Question: I am trying to use 'Jssor Slider', I copy a demo and it works fine.
While after I try to move the inline css into a separate css file, the bullet navigator displays at the top of the slider instead of at the bottom.
This is my original html with inline css:
'''
<div id="slider_container" style="top: 0px; left: 0px; width: 1179px; height: 582px;">
<!-- Slides Container -->
<div u="slides">
<div><img u="image" src="image/home-banner/logo.jpg"/></div>
<div><img u="image" src="image/home-banner/getup.jpg"/></div>
<div><img u="image" src="image/home-banner/onroad.jpg"/></div>
<div><img u="image" src="image/home-banner/atbed.jpg"/></div>
</div>
<!--arrow navigator-->
<span u="arrowleft" class="slider-arrowl" style="width: 50px; height: 50px;left: 8px"></span>
<span u="arrowright" class="slider-arrowr" style="width: 50px; height: 50px;right: 8px"></span>
<!-- bullet navigator container -->
<div u="navigator" class="slider-bullet" style="position: absolute; bottom: 16px; right: 6px;">
<!-- bullet navigator item prototype -->
<div u="prototype" style="POSITION: absolute; WIDTH: 16px; HEIGHT: 16px;"></div>
</div>
</div>
'''
After I move the style to a css file :
'''
div#slider_container{
position: relative;
margin: auto;
margin-top: 40px;
padding: 10px;
top: 0px; left: 0px; width: 1179px; height: 582px; display: block
}
'''

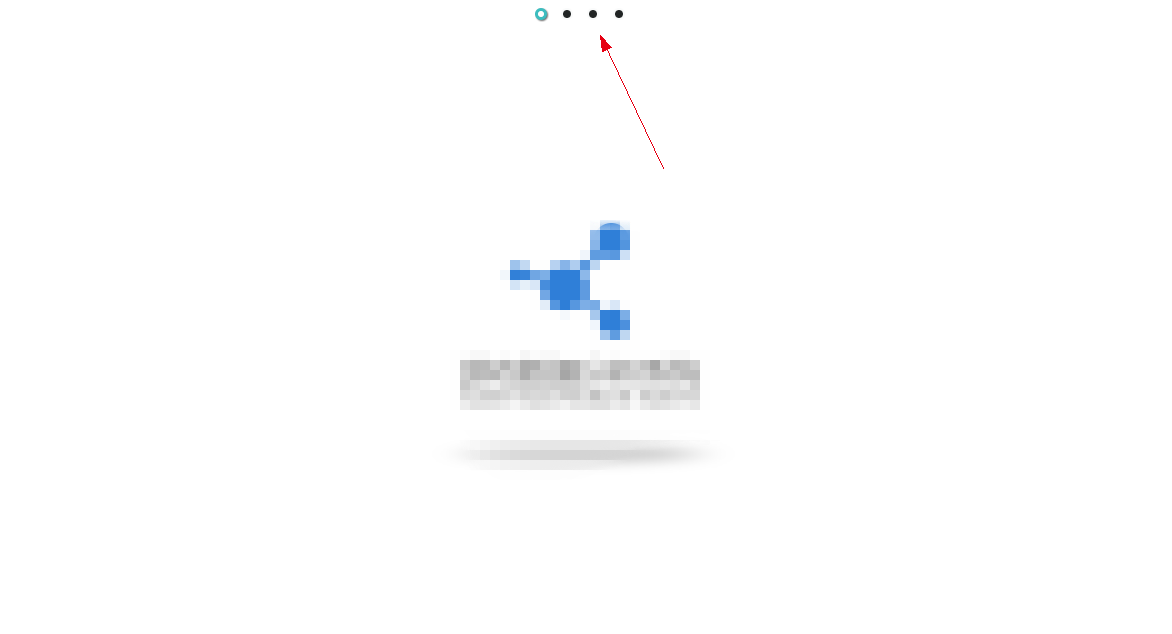
Answer: Jssor slider will duplicate 'outer container' and 'slides' container while initialize. And it will remove id attribute from duplication.
Duplicate 'outer container' is to scale the slider.
Duplicate 'slides' container is for slideshow purpose.
I see.
Please replace
'''
<div id="slider_container"
'''
with
'''
<div id="slider_container" class="slider_container"
'''
And replace
'''
div#slider_container {
'''
with
'''
div.slider_container {
'''